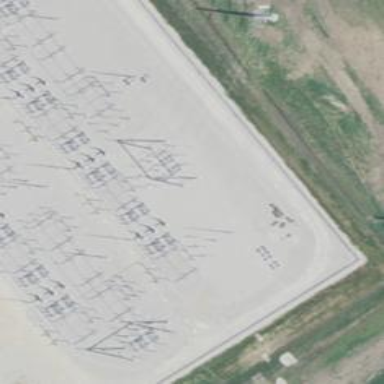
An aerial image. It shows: Switch for power supply.